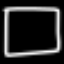
Label: square